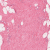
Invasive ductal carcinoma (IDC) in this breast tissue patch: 0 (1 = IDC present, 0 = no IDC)